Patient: sex F, age 33
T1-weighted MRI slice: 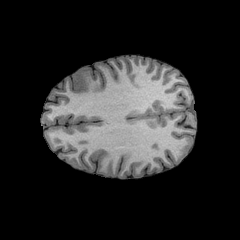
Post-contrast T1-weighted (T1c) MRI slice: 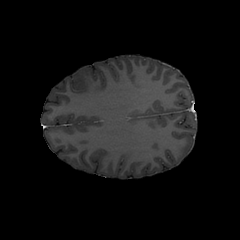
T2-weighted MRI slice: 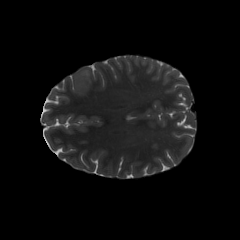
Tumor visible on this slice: yes
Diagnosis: Astrocytoma, IDH-mutant
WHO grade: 2